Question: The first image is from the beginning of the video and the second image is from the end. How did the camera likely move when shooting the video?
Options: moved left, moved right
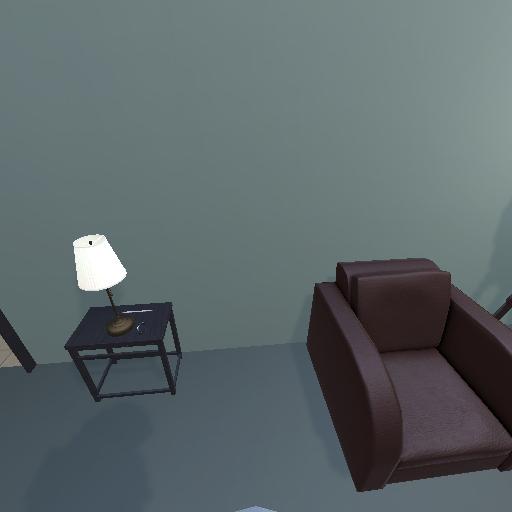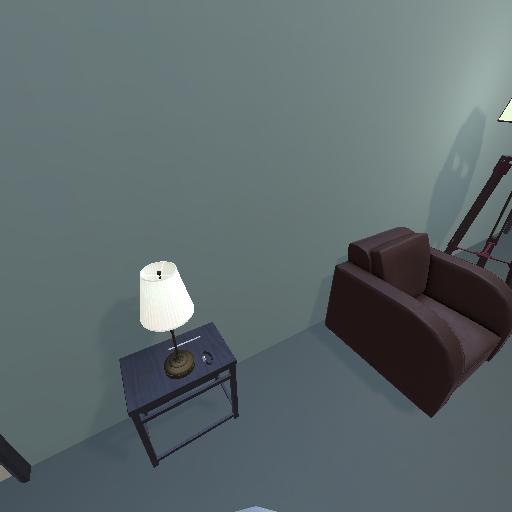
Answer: moved left